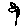
Label: flower